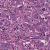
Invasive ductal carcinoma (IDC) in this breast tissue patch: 1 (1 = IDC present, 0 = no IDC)